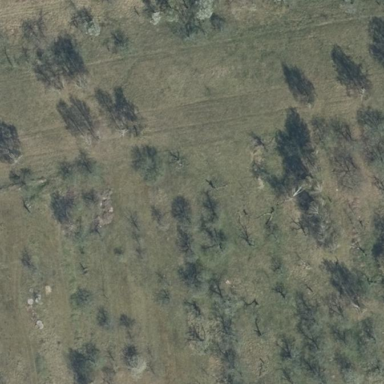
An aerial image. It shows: Orchard.